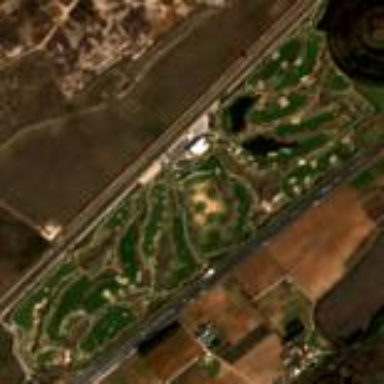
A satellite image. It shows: Golf course surrounded by greenery.